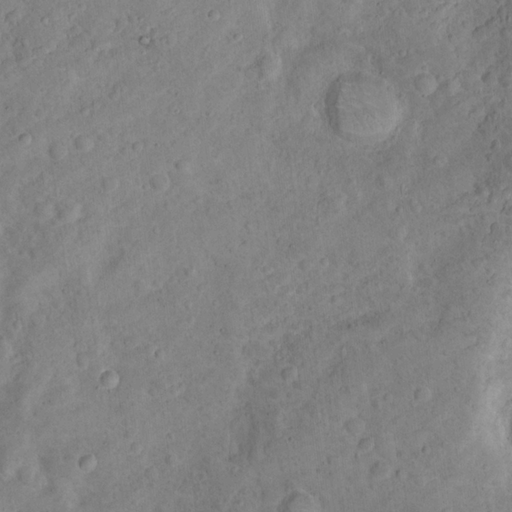
Objects detected: cone